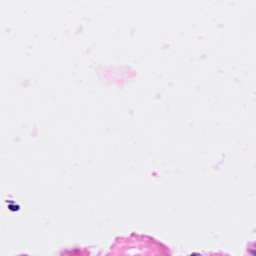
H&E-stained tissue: Breast